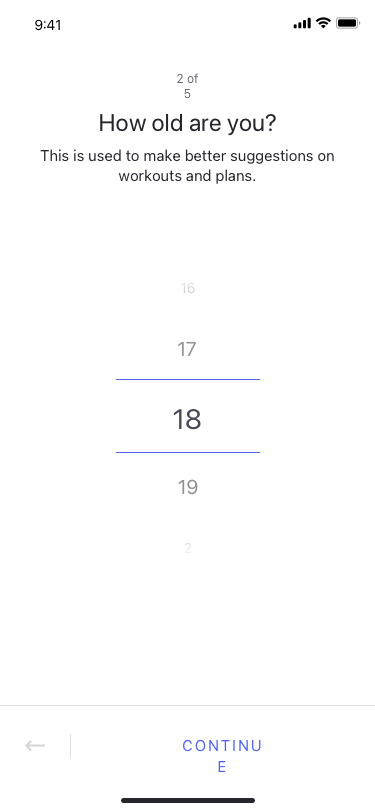
Text in this UI design:
18
17
16
19
20
How old are you?
2 of 5
This is used to make better suggestions on workouts and plans.